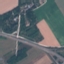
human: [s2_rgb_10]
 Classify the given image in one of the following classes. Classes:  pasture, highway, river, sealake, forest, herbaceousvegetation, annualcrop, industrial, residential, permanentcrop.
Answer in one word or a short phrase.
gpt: Highway